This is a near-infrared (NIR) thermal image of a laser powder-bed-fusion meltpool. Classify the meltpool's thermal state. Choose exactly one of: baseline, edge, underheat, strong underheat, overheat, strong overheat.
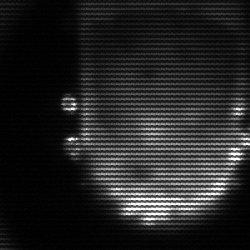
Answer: baseline